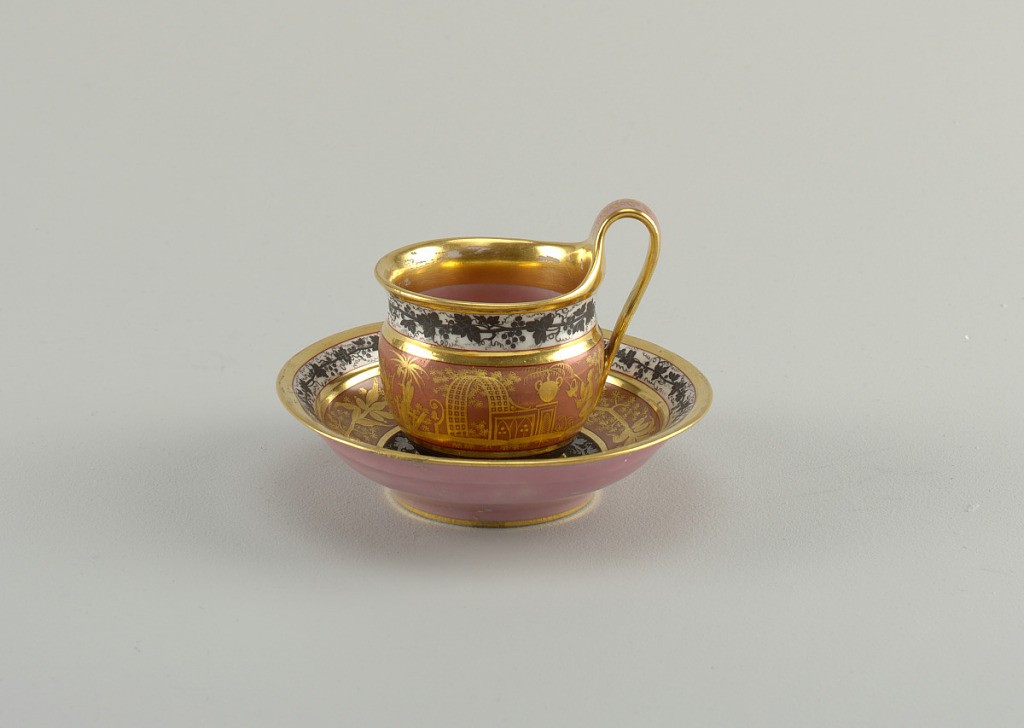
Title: Cup and Saucer
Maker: Royal Porcelain Manufactory, Berlin, German, established 1763
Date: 1800–1810
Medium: hard paste porcelain, vitreous enamel, gold
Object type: cup and saucer
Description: Curved cup with cavetto neck and high loop handle. Curved saucer. Overglaze decoration on cup: at bottom, silver vine on black band; center: pink with gold chinoiserie; top: black vine on white. Inside pink, with wide gold band. Saucer with similar decoration, but wreath instead of chinoiserie.